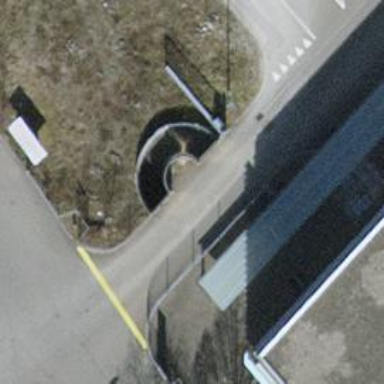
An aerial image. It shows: Gate.